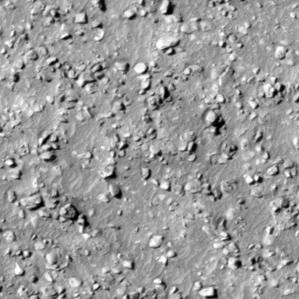
Label: non_frost